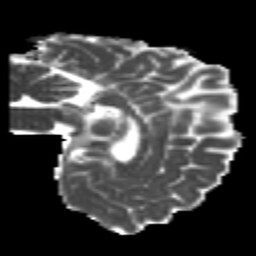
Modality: MD
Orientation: sagittal
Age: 20
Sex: male
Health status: healthy
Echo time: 0.074 s